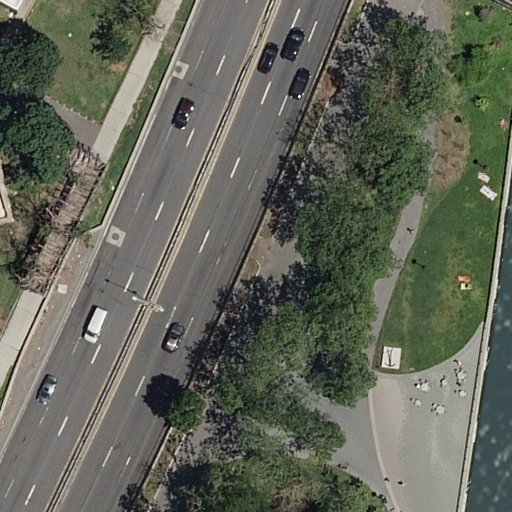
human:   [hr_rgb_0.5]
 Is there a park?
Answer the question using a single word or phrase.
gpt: yes

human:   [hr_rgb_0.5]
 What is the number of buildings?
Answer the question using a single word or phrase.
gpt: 3

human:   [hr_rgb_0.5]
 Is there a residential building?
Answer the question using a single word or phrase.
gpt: yes

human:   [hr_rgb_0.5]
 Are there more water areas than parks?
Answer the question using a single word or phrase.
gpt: no

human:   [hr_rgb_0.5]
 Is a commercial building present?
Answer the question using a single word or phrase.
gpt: no

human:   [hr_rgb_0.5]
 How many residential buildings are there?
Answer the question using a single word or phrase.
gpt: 3

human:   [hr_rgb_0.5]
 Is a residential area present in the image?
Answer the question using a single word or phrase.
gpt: yes

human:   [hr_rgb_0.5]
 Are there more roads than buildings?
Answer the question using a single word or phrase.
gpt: yes

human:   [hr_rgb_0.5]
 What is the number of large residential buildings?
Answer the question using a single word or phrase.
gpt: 1

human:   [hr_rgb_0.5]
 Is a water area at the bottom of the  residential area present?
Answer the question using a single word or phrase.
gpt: no

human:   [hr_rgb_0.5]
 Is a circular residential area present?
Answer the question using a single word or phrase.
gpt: no

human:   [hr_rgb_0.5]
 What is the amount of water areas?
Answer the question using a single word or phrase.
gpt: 1

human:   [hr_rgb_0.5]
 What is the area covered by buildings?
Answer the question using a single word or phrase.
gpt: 1569m2

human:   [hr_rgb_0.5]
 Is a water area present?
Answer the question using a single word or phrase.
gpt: yes

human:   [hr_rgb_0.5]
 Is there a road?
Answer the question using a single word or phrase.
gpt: yes

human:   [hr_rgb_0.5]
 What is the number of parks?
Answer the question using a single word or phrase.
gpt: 1

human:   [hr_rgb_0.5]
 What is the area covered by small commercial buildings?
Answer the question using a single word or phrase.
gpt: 0m2

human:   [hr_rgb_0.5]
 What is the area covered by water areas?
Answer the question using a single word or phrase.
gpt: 286m2

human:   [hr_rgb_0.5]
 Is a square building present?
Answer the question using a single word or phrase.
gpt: no

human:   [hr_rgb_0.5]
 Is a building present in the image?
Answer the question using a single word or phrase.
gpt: yes

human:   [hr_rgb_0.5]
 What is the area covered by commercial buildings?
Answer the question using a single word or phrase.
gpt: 0m2

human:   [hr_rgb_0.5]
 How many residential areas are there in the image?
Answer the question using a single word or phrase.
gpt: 1

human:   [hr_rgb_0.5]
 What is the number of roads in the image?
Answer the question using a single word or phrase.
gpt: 7

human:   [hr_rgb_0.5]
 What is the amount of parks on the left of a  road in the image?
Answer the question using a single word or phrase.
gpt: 0

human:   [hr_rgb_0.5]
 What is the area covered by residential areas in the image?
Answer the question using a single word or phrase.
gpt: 4906m2

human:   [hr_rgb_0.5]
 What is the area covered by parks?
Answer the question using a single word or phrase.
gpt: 8197m2

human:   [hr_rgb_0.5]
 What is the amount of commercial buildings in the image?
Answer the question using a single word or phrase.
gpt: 0

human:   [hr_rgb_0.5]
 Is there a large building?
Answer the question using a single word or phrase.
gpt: yes

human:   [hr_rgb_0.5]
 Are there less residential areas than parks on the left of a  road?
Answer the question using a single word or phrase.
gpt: no

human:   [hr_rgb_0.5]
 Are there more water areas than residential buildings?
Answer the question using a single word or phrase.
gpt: no

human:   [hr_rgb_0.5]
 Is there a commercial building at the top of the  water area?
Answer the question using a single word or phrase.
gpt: no

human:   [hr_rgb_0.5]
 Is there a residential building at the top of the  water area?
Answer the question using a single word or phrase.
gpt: yes

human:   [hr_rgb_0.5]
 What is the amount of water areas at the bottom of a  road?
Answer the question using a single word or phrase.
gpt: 1

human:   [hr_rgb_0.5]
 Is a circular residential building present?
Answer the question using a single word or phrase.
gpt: no

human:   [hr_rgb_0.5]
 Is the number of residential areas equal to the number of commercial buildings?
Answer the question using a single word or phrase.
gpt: no

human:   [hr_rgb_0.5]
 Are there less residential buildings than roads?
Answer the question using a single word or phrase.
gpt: yes

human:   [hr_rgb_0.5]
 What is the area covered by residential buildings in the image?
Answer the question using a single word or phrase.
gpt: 1569m2

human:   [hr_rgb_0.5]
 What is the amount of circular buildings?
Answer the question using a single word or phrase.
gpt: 0

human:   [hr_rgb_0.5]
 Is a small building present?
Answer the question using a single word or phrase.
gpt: yes

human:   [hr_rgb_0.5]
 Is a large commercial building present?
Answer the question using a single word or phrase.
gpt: no

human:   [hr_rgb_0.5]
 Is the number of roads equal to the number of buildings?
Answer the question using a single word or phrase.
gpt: no

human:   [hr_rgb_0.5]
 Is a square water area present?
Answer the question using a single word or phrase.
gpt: no

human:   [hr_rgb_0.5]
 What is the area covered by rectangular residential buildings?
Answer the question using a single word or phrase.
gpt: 7m2

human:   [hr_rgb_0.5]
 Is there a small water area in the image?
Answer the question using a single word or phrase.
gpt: no

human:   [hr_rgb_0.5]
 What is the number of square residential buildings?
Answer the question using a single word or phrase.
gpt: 0

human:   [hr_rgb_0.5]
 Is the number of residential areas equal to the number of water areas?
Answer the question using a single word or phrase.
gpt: yes

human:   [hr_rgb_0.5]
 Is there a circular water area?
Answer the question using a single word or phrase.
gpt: no

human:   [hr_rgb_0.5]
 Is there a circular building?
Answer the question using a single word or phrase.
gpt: no

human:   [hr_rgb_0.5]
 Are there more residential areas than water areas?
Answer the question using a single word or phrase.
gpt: no

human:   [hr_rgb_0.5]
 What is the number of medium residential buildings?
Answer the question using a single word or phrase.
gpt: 1

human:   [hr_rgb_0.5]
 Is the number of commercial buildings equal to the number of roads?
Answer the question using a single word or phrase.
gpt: no

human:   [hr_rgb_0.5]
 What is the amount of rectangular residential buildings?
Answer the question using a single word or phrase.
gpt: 1

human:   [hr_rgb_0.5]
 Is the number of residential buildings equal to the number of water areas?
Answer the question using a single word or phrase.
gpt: no

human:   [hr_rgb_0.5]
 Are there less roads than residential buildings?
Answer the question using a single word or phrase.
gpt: no

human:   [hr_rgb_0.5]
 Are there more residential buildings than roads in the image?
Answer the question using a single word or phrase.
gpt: no

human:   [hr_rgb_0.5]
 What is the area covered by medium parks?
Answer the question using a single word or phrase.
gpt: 0m2

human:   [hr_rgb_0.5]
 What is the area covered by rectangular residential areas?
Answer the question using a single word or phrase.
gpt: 4906m2

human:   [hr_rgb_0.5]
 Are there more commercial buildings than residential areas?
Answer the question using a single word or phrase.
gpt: no

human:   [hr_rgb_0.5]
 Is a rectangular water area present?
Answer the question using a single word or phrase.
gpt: yes

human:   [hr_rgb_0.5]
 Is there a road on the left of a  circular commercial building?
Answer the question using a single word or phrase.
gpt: no

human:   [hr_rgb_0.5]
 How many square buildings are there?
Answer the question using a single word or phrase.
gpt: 0

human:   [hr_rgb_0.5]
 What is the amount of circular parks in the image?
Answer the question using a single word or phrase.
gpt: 0

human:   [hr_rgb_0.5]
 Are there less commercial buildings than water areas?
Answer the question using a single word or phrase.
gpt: yes

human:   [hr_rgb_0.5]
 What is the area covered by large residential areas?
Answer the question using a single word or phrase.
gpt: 4906m2